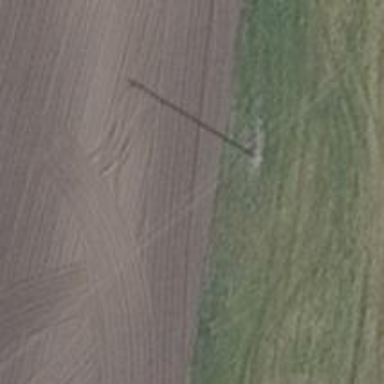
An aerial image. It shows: Power pole.